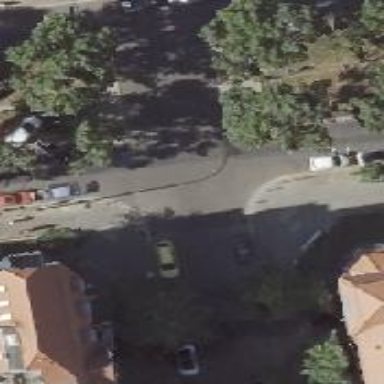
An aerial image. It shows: Residential street with parallel on-street parking lanes. The surface is asphalt.